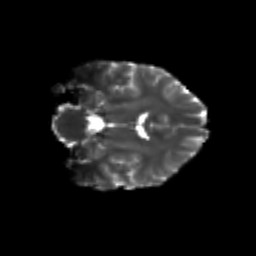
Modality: T2w
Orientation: coronal
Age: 24
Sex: female
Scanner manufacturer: siemens
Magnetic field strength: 3 T
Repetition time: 3.5 s
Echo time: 0.104 s